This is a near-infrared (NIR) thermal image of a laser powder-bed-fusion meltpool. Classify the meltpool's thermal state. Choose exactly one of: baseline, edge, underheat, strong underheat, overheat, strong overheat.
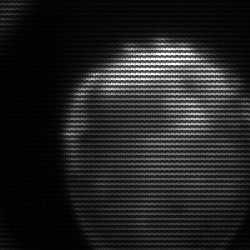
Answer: edge